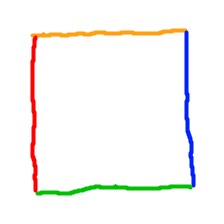
Shape: square